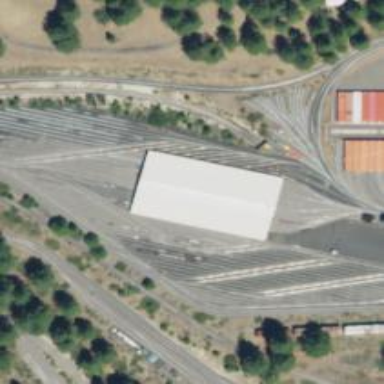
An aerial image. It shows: Miniature railway in service yard.